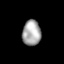
Tissue: lung
Cell type: T cells
Senescence score: 0.2027
Nuclear area (px): 458
Mean DAPI intensity: 167.41